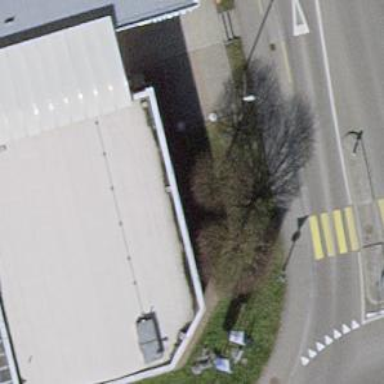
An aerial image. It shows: Commercial building.